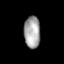
Tissue: lung
Cell type: Epithelial cells
Senescence score: 0.2253
Nuclear area (px): 508
Mean DAPI intensity: 164.701